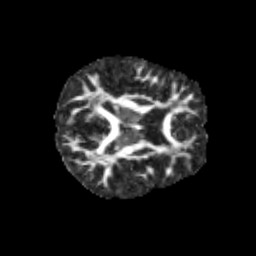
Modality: FA
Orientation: axial
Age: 13
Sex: female
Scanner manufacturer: siemens
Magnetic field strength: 3 T
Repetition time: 3.8 s
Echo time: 0.07 s